Brain MRI, t2w sequence, axial 2D slice.
Patient: age 40, sex F, weight 95 kg, height 1.95 m
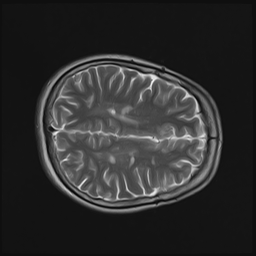